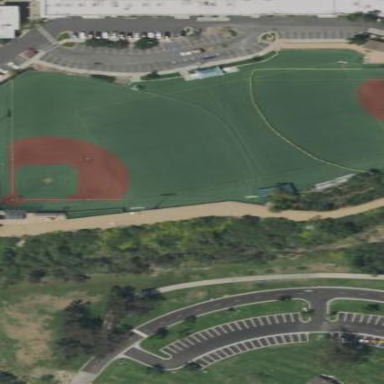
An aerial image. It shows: Sports center offering facilities for baseball and soccer activities.